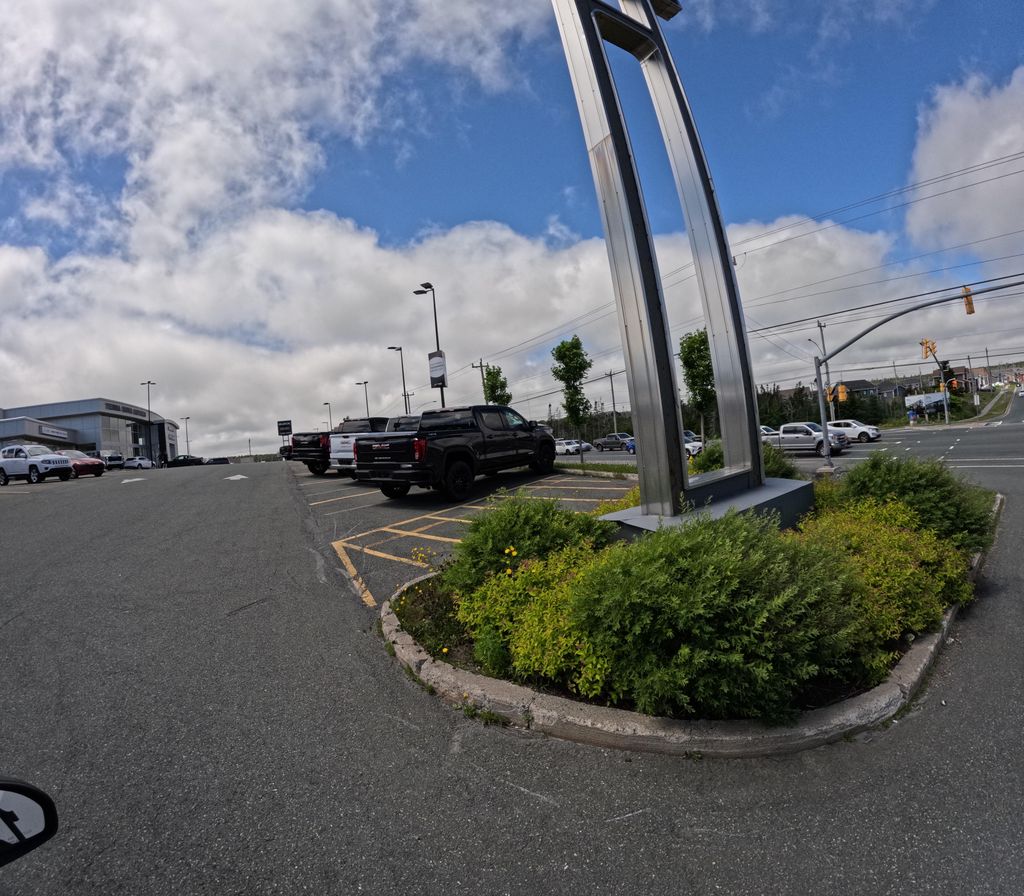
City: st_johns